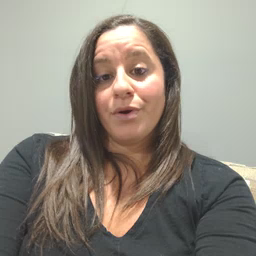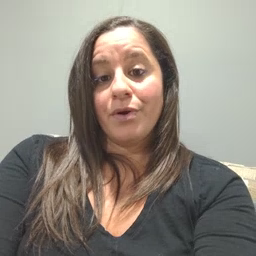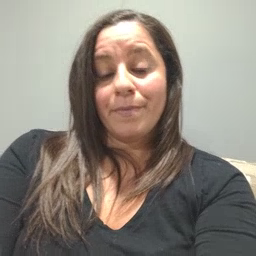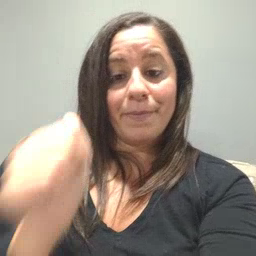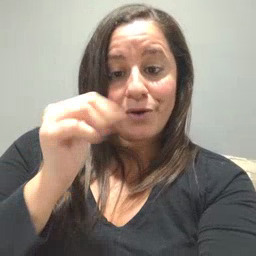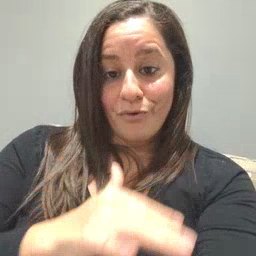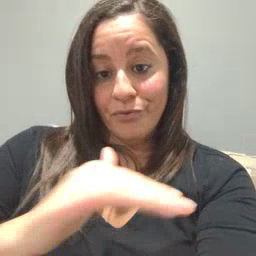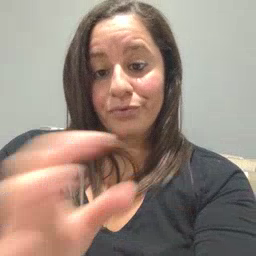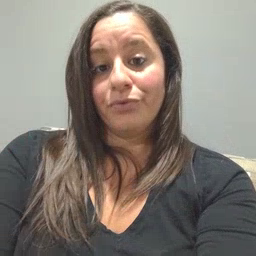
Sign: backyard